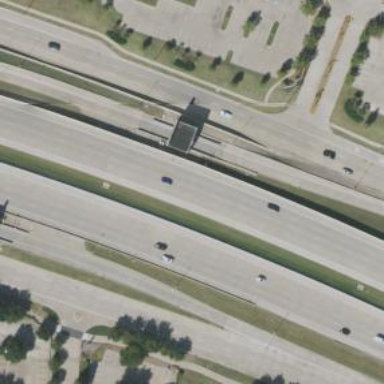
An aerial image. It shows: Toll gantry on the road.